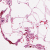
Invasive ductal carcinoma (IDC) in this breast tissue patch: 0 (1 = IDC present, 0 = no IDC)